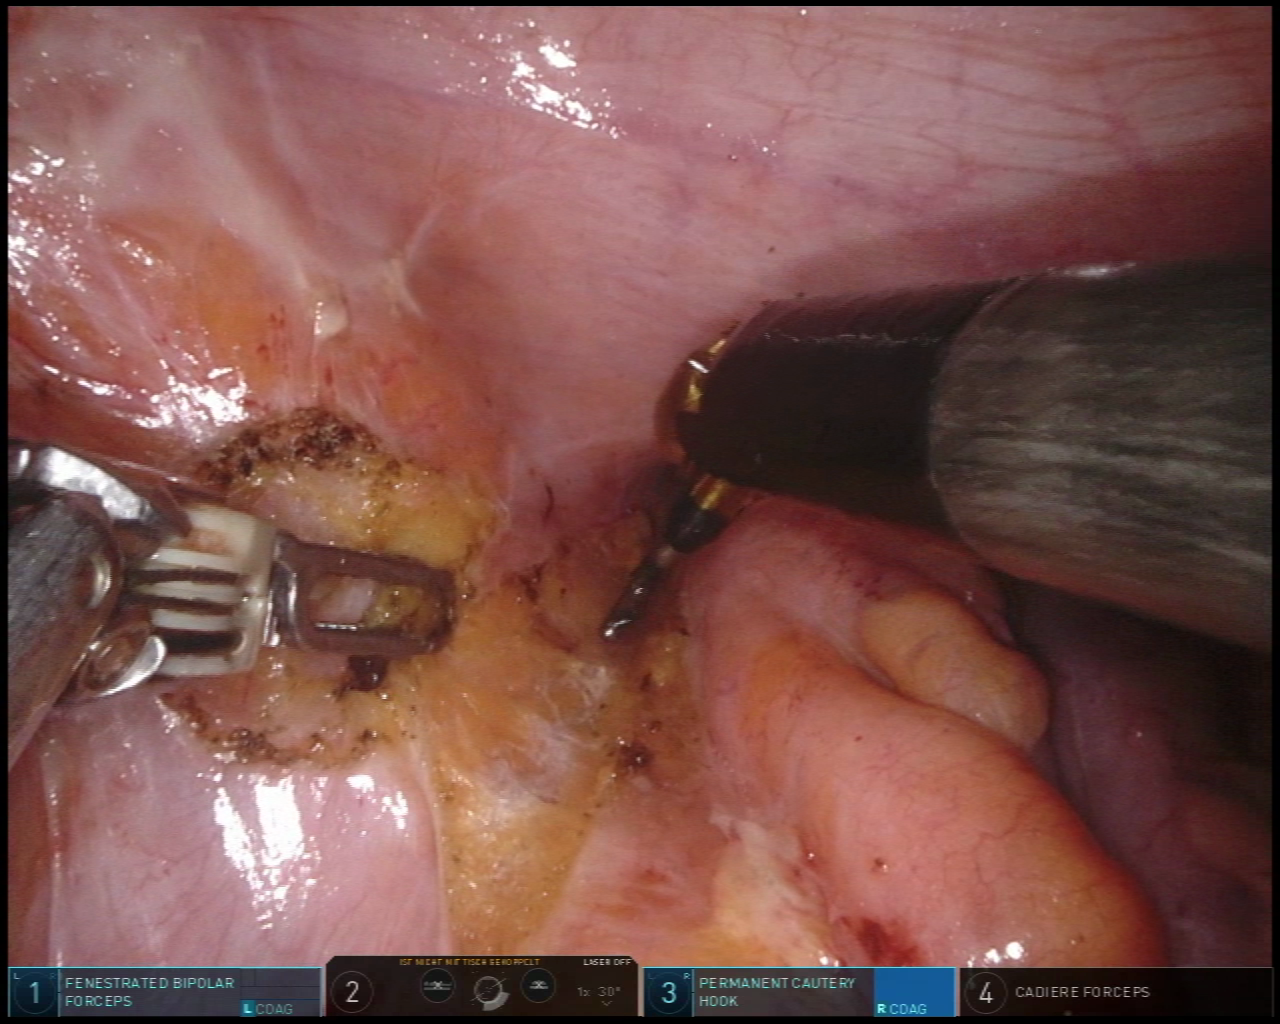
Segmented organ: abdominal_wall
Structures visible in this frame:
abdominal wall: yes
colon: yes
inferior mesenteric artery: no
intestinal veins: no
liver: no
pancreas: no
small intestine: no
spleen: no
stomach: no
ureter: no
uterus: no
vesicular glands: no